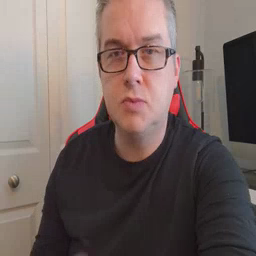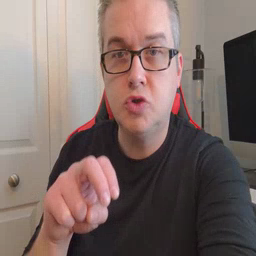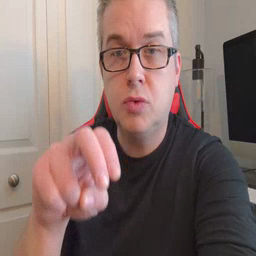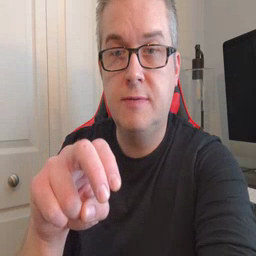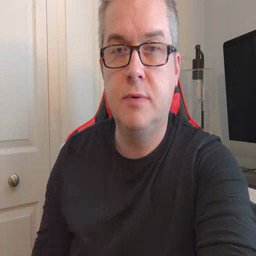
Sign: ride